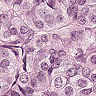
Metastatic tissue present: yes